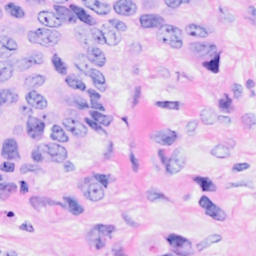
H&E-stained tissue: Breast